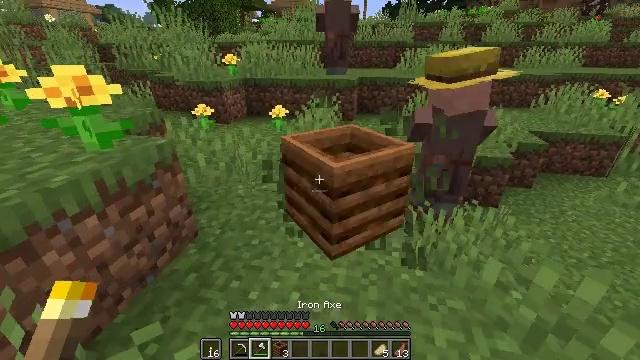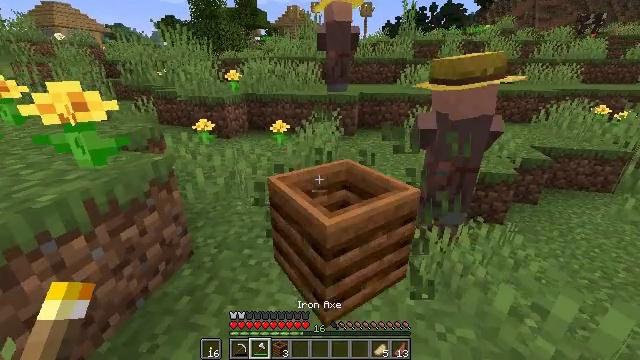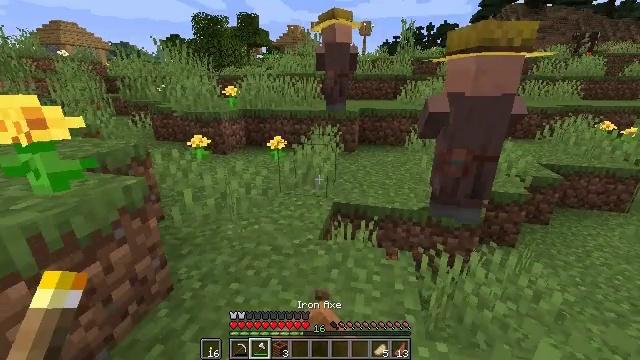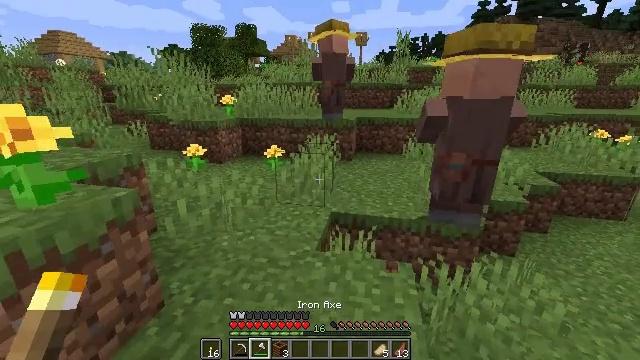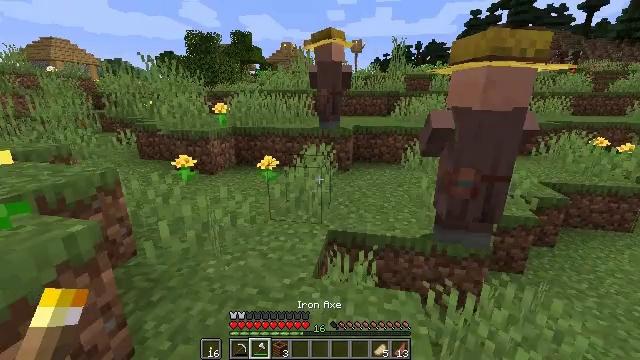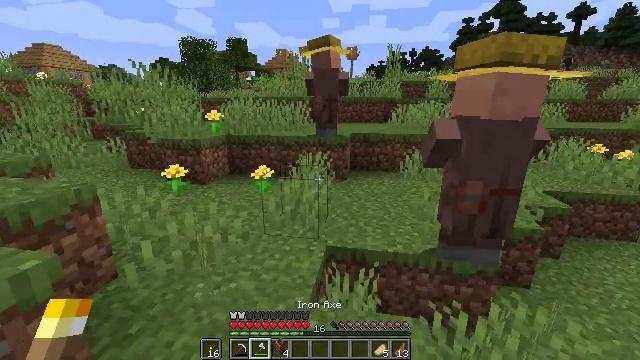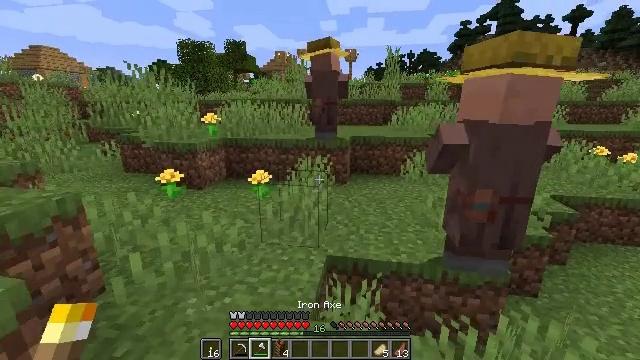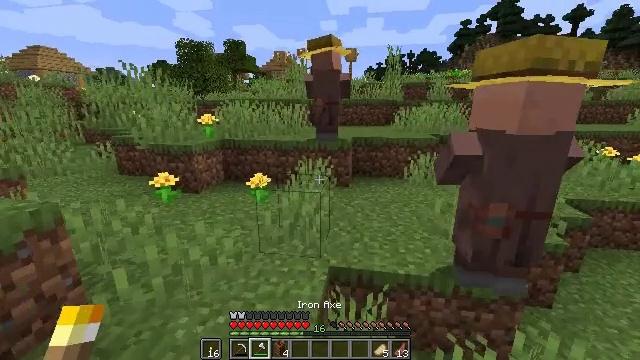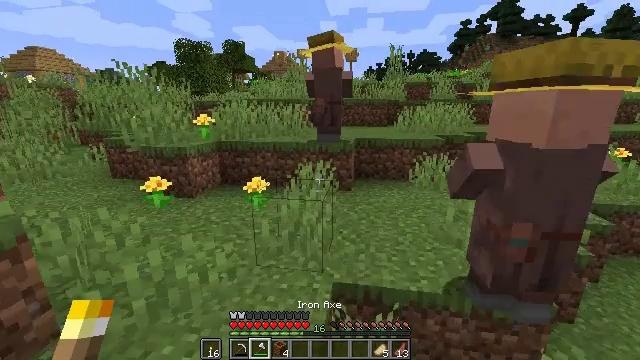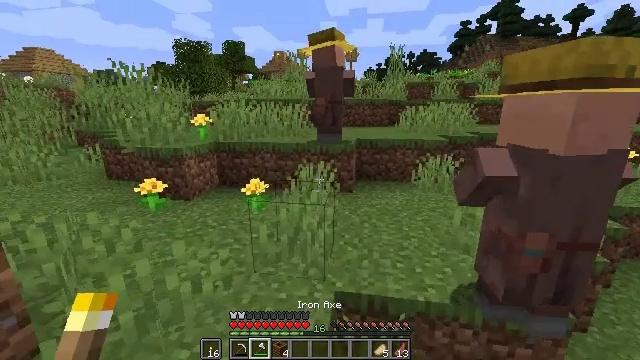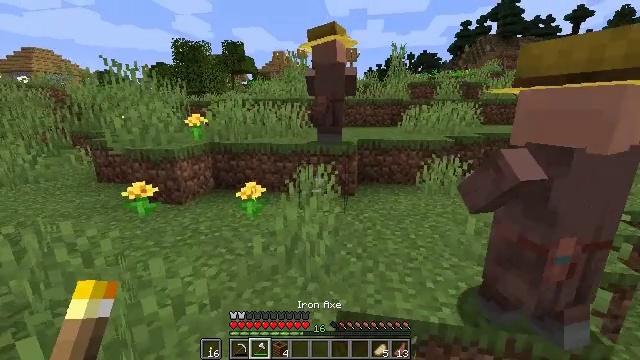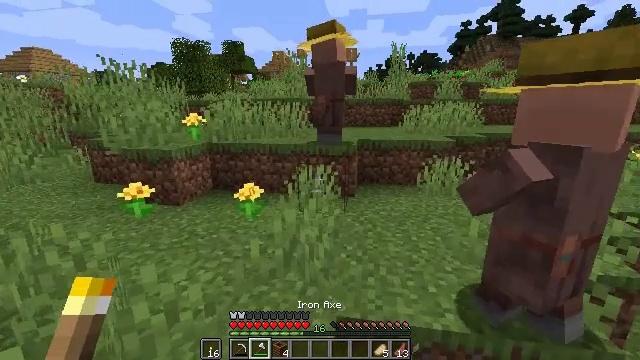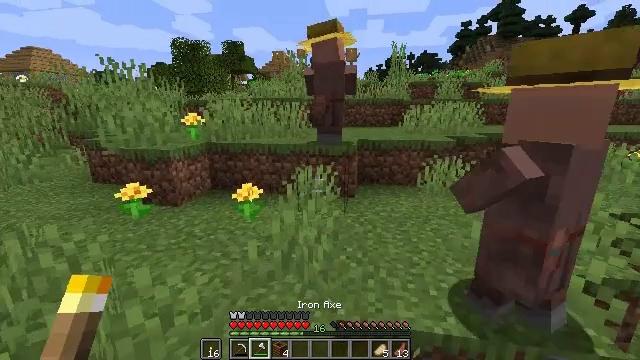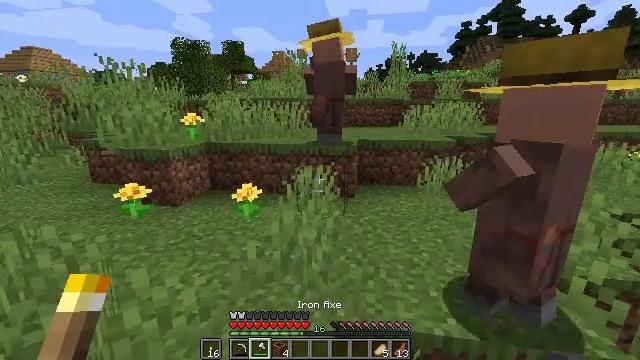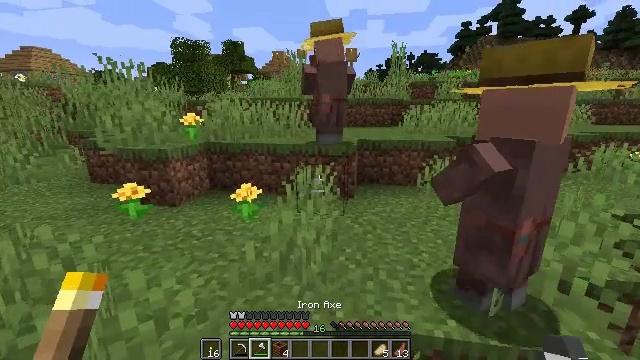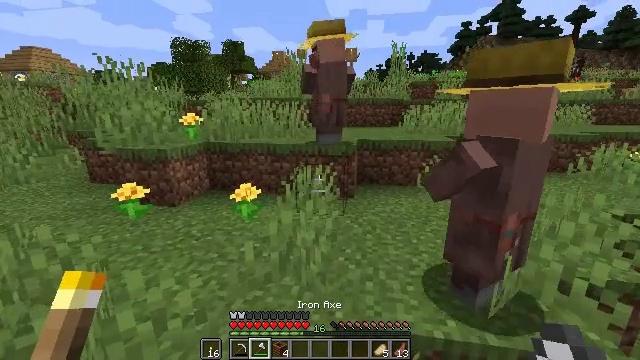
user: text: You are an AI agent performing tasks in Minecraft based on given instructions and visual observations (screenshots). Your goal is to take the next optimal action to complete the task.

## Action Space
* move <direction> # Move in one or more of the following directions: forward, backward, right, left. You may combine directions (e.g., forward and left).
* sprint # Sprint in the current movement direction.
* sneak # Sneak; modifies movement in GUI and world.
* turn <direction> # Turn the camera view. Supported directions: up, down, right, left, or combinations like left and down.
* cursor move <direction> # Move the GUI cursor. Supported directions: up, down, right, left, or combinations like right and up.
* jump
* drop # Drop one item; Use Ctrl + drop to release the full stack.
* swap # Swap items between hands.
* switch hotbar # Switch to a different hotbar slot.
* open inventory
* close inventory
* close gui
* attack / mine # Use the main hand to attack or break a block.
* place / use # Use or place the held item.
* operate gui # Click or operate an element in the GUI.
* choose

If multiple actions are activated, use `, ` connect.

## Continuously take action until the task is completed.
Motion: motion action
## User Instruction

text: Mine the smithing table.
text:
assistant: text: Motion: move forward, turn up
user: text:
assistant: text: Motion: move forward, turn up
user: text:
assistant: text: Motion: move forward, turn up
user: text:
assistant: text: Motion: move forward, turn up
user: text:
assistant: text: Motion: move forward, turn up
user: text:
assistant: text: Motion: move forward
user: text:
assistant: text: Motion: move forward
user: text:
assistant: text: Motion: move forward
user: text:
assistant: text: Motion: move forward
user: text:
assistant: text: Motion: no_op
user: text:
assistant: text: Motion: no_op
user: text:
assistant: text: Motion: no_op
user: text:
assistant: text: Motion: no_op
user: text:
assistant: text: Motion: no_op
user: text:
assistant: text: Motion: no_op
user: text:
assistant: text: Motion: no_op
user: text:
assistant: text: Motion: move left
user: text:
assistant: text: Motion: move left
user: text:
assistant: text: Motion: move left, turn right, jump
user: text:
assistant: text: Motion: move back and move left, turn right, jump
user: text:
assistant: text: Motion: move back and move left, jump
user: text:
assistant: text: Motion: move back and move left, jump
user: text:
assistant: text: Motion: move back and move left
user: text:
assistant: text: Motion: move back and move left
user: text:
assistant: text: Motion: move back and move left
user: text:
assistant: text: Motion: move back and move left
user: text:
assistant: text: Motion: move back
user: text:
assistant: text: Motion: no_op
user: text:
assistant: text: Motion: no_op
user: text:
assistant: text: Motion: no_op